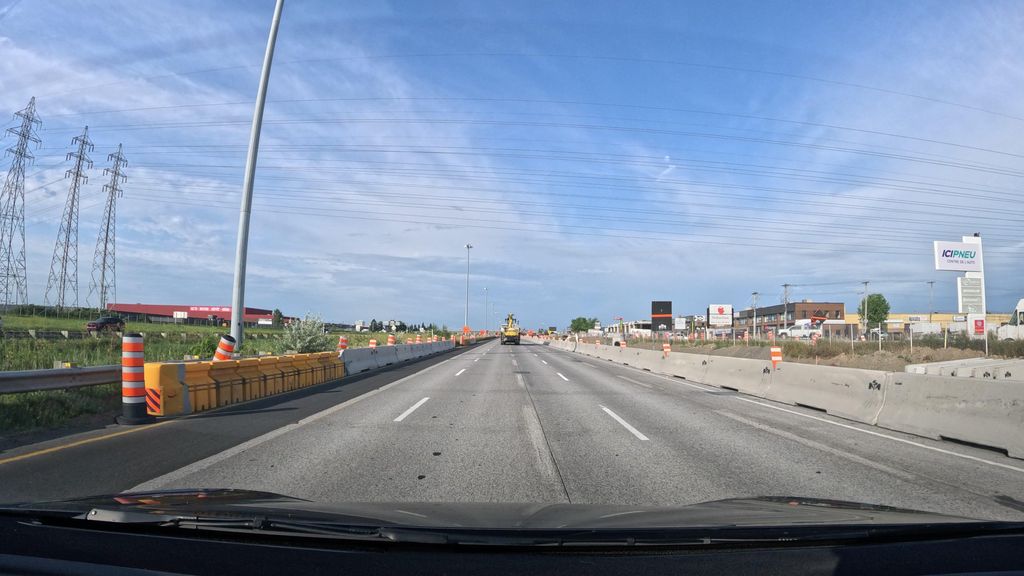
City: montreal